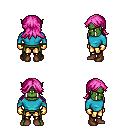
a pixel art fantasy rpg character, male body template, orc, green skin, teal long-sleeve shirt, gold greaves, pink loose hair, gold gloves, brown shoes, four views (front, back, left, right), 2x2 character sprite sheet, small pixel art, hard edges, no anti-aliasing